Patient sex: F
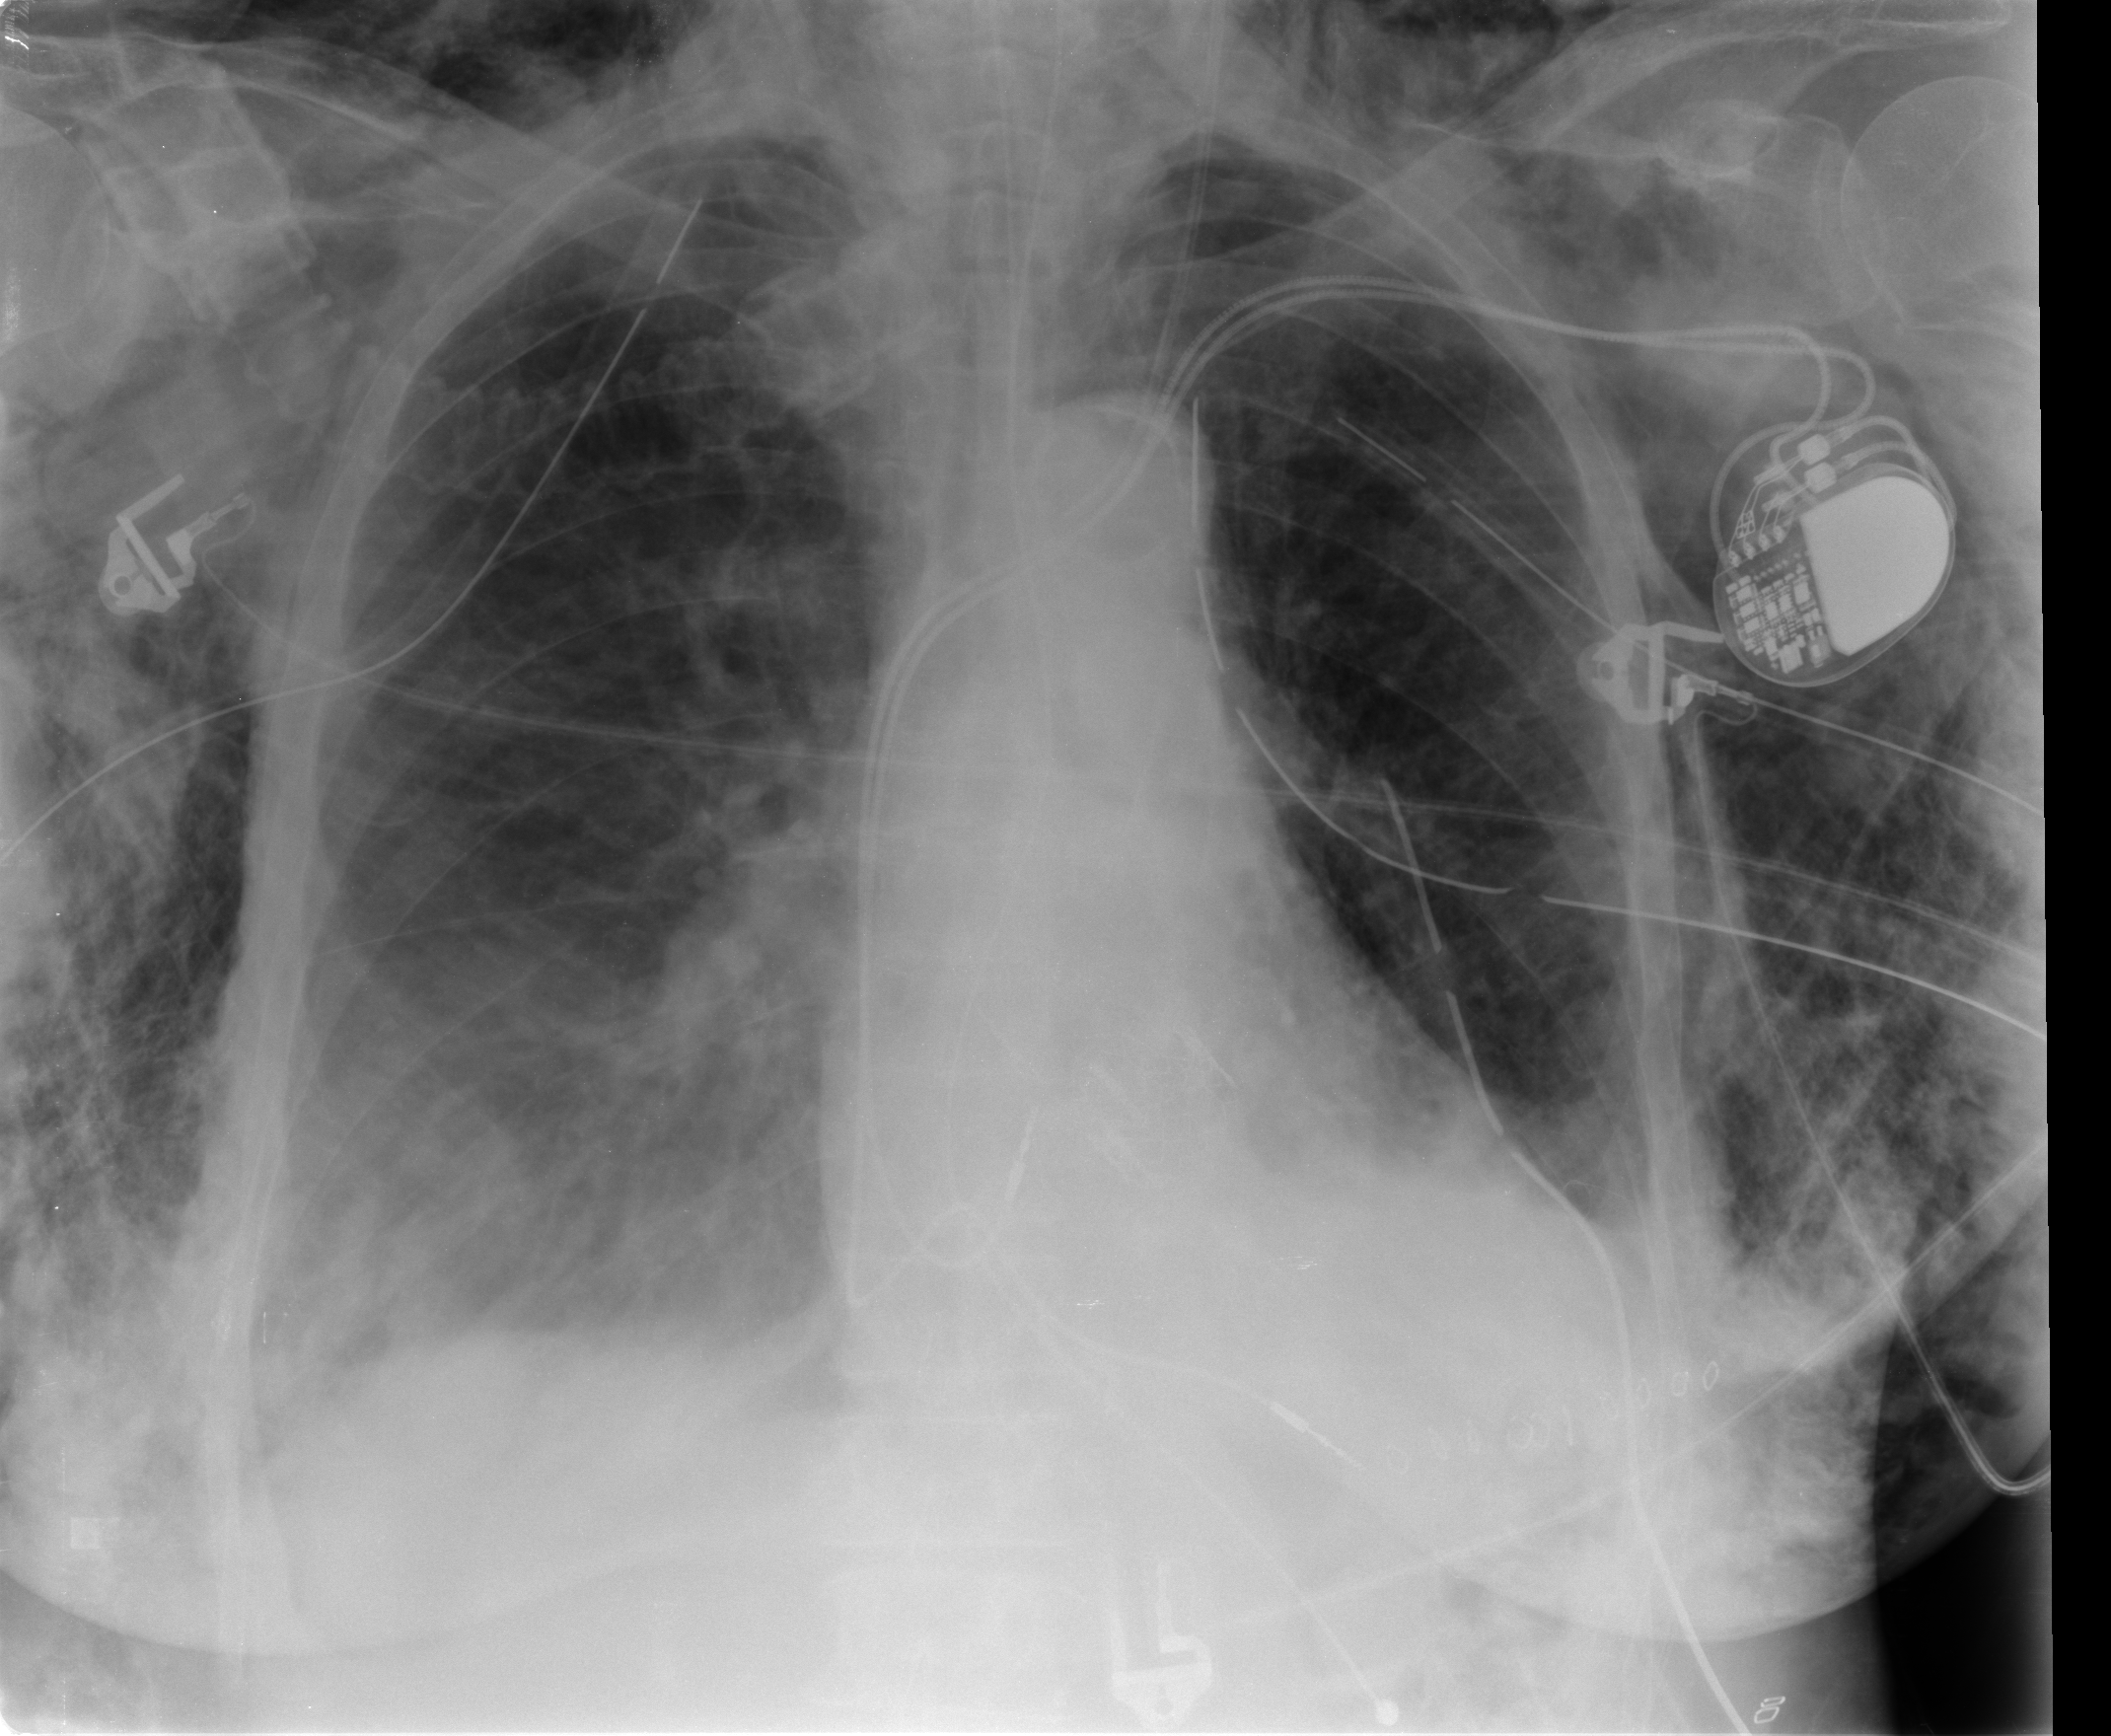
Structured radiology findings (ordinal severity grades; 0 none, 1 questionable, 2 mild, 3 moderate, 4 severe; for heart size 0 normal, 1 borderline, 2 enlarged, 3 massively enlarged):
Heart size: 0
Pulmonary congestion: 0
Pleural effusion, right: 2
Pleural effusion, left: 0
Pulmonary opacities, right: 0
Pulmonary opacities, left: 0
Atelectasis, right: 2
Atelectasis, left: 2